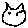
Label: cat